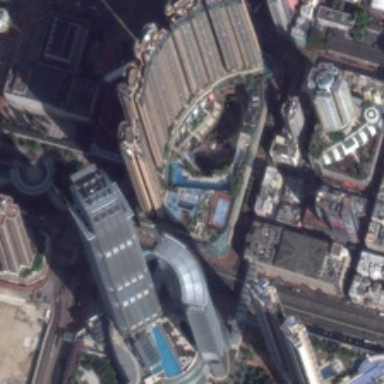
Many buildings are in a commercial area .